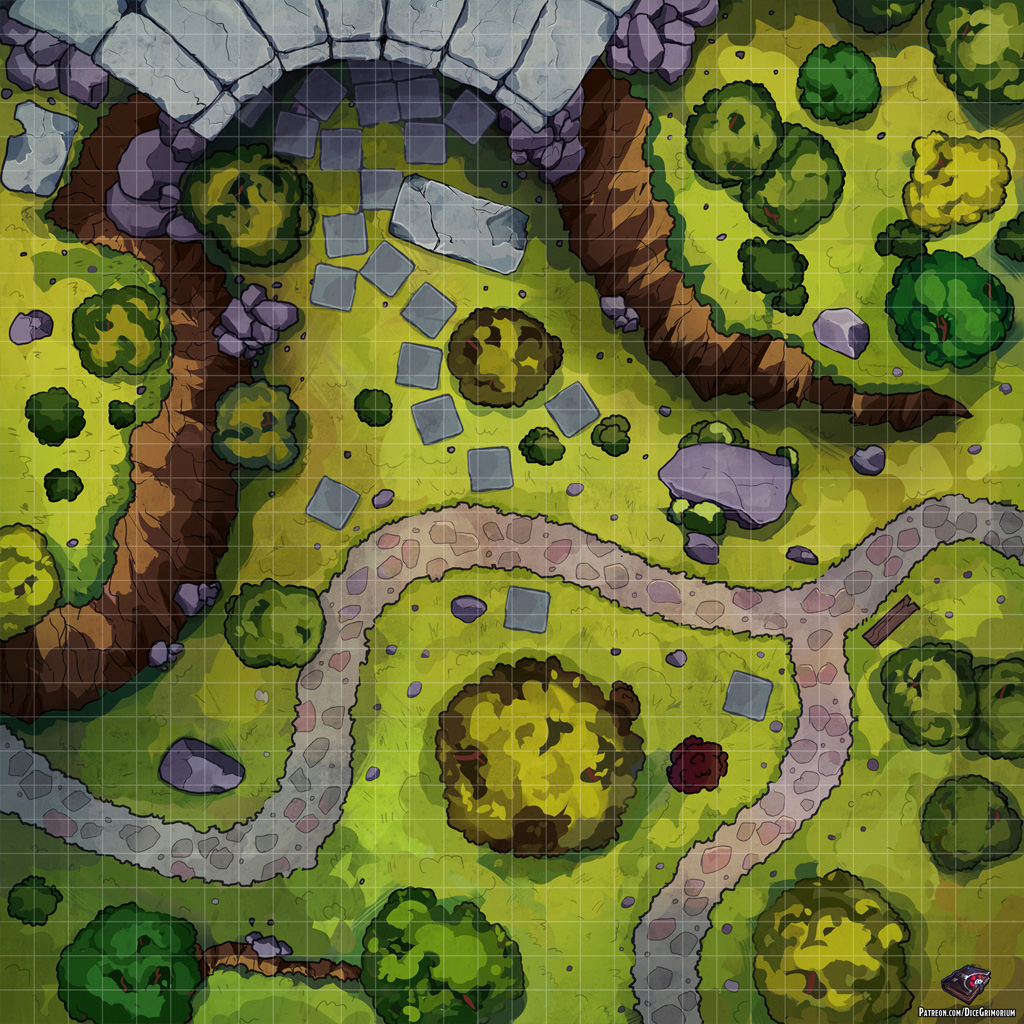
A D&D Grid Map trees road stone structure north (Dungeon Entrance Map)